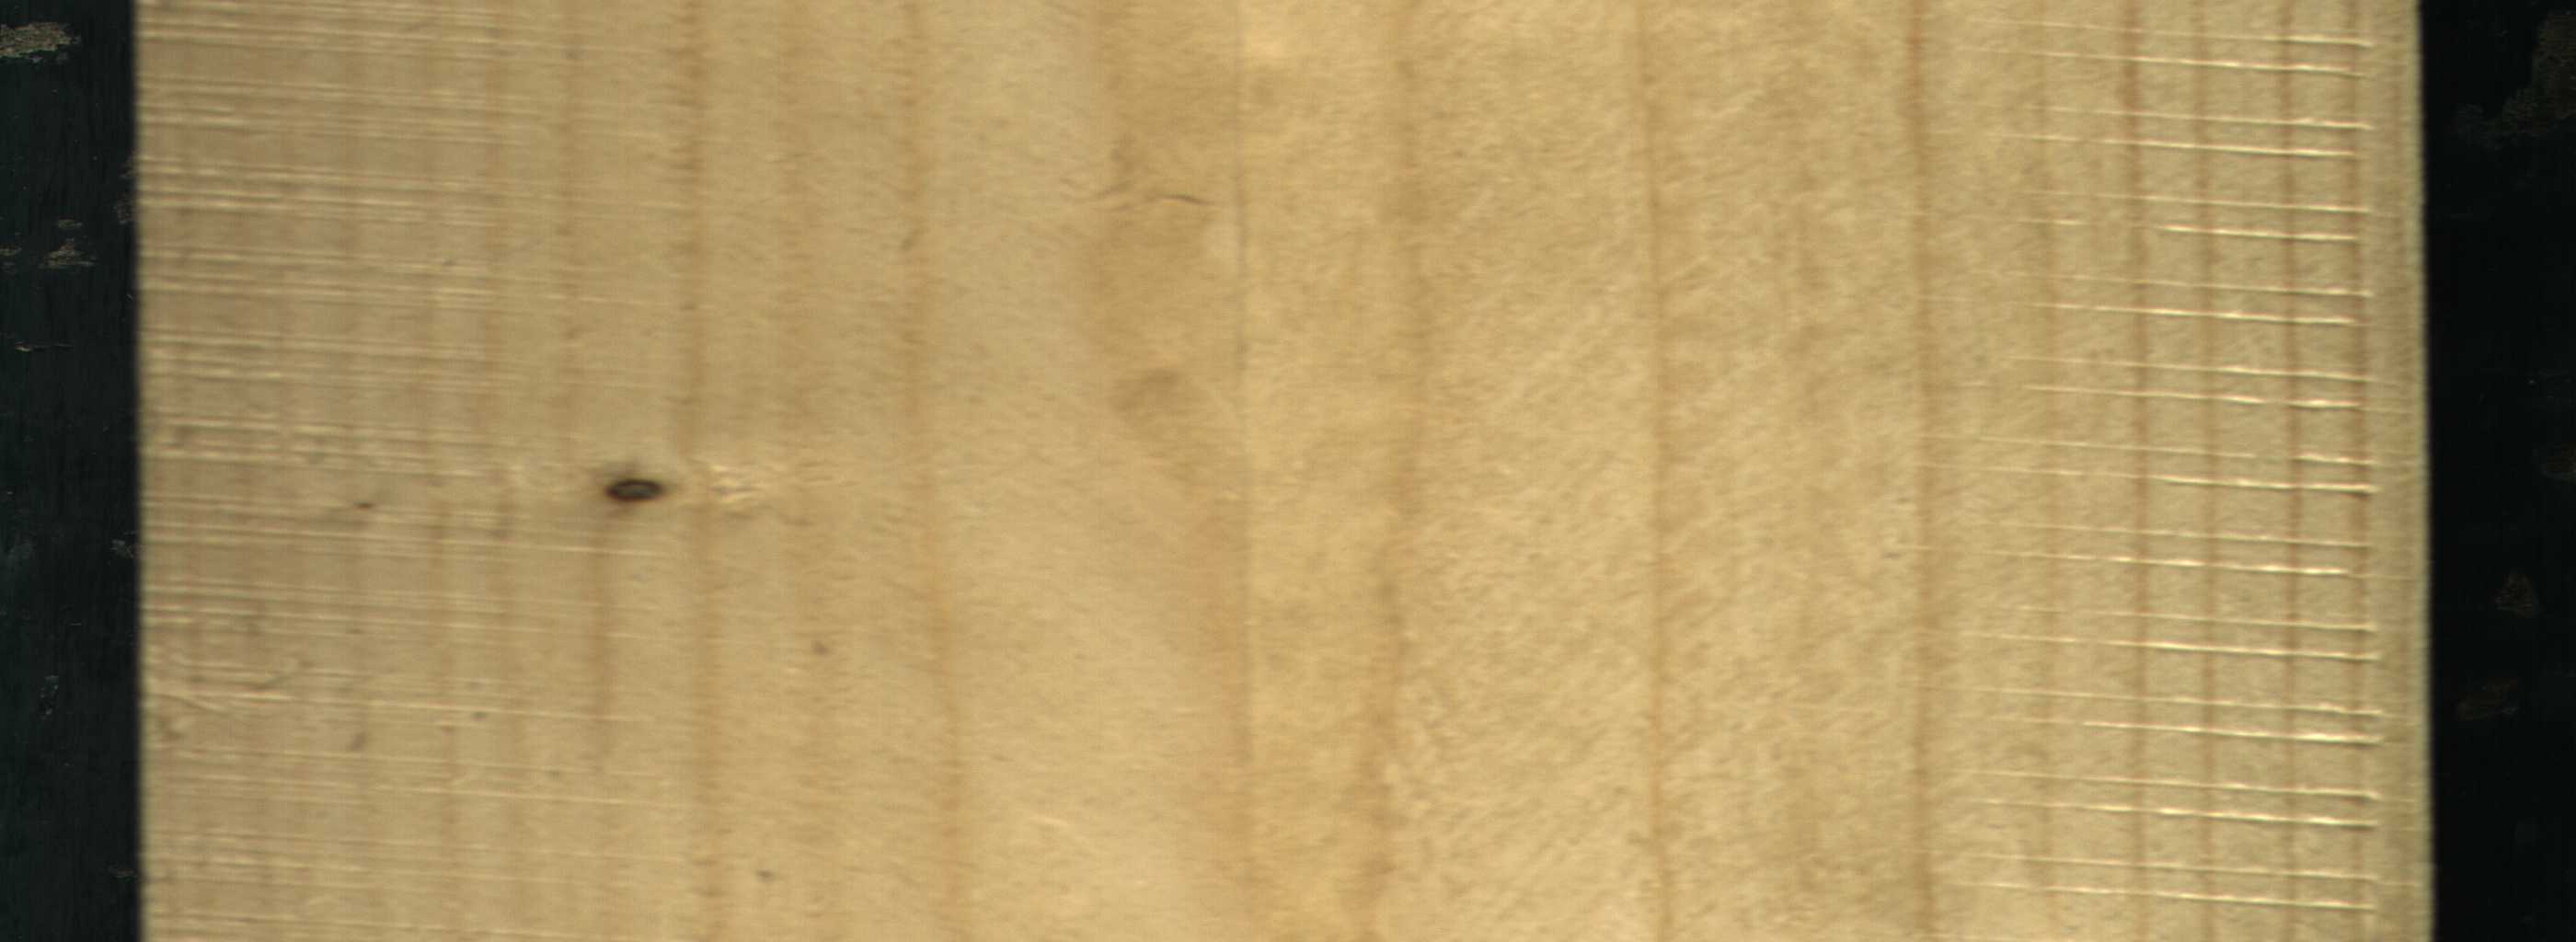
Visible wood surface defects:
Live_Knot